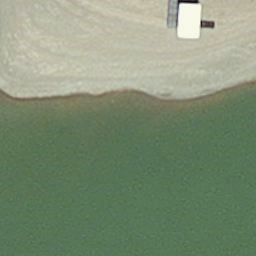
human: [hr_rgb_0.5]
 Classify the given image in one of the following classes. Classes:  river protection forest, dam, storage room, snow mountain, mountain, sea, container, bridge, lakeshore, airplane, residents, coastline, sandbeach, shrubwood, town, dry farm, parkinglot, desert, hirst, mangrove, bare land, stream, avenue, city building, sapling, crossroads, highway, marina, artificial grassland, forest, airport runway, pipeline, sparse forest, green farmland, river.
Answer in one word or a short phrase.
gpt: hirst